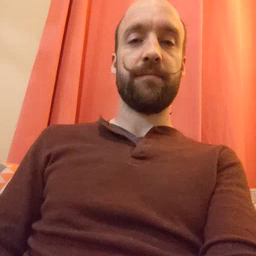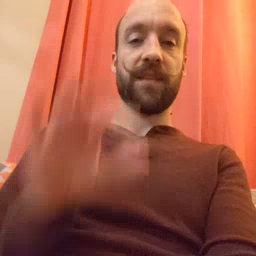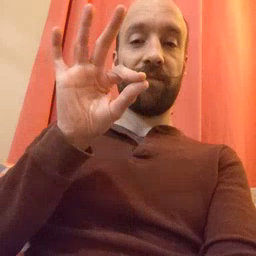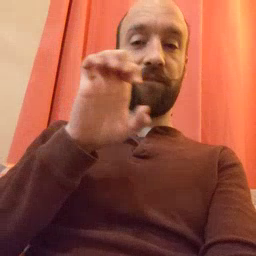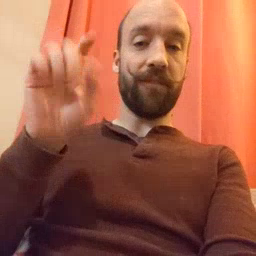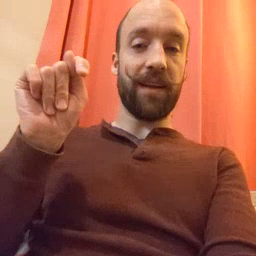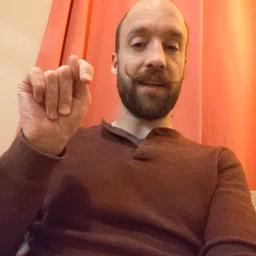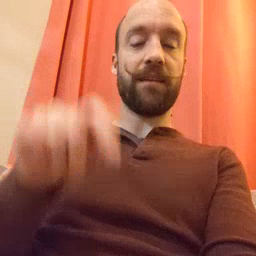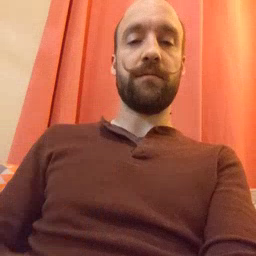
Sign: feet